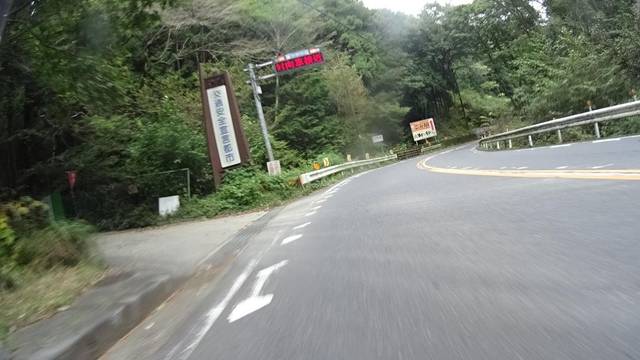
Region: Japan
Coordinates: 35.621, 139.236